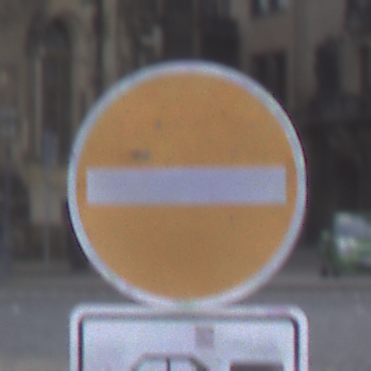
Verkehrszeichen: VerbotDerEinfahrt
Zusatzzeichen unten: MehrspurigeFahrzeugeFrei2
Umgebung: Outdoor, Urban
Tageszeit: MorningAfternoon
Wetter: PartlyCloudy
Licht: Natural
Jahreszeit: NotSpecified
Kontrast: LowContrast